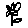
Label: flower